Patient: sex M, age 61
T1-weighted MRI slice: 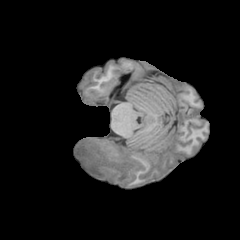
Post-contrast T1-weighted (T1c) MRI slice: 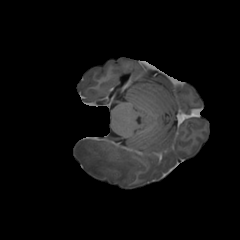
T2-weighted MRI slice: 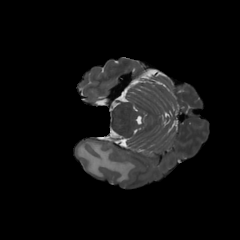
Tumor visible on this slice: yes
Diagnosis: Glioblastoma, IDH-wildtype
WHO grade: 4